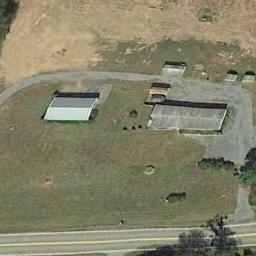
Label: residential